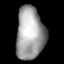
Tissue: lung
Cell type: Epithelial cells
Senescence score: 0.2298
Nuclear area (px): 1443
Mean DAPI intensity: 160.737